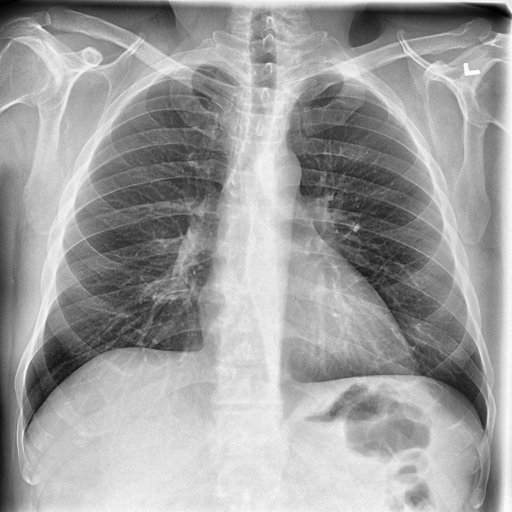
Finding: NORMAL